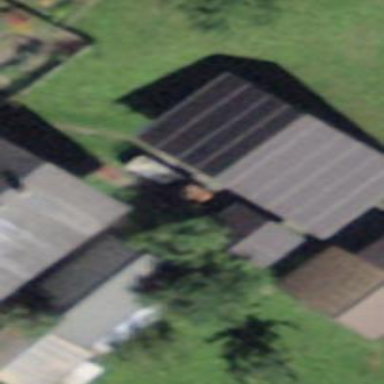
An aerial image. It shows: Rural barn.